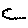
Label: cloud